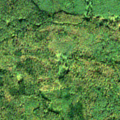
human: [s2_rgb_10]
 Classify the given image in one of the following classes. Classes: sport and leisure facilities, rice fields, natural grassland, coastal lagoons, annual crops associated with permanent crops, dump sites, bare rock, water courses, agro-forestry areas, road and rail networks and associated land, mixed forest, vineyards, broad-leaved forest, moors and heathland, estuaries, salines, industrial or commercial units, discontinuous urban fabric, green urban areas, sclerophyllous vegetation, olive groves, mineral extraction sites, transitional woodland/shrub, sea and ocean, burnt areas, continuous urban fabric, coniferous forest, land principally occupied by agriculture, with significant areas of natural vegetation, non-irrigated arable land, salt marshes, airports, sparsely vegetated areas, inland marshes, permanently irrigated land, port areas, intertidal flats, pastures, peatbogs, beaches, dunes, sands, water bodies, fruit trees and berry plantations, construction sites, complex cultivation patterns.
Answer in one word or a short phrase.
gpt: coniferous forest, mixed forest